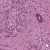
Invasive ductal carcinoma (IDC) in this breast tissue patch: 1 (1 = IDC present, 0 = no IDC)